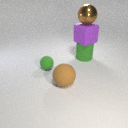
large green rubber cylinder below large purple rubber cube